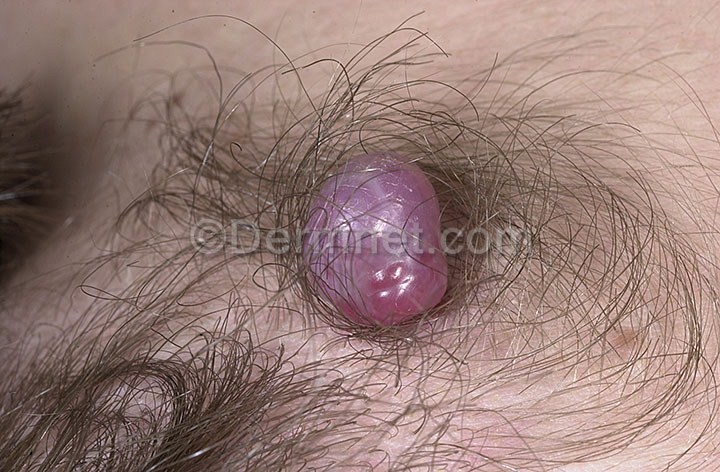
Disease: Seborrheic Keratoses and other Benign Tumors